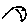
Label: moon